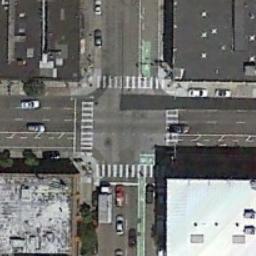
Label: intersection